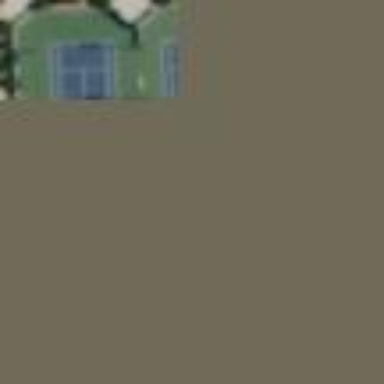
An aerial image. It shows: Tennis court on pitch.